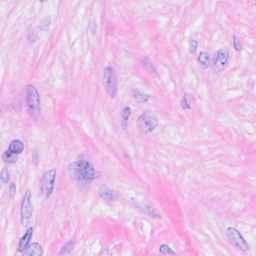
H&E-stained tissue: Breast